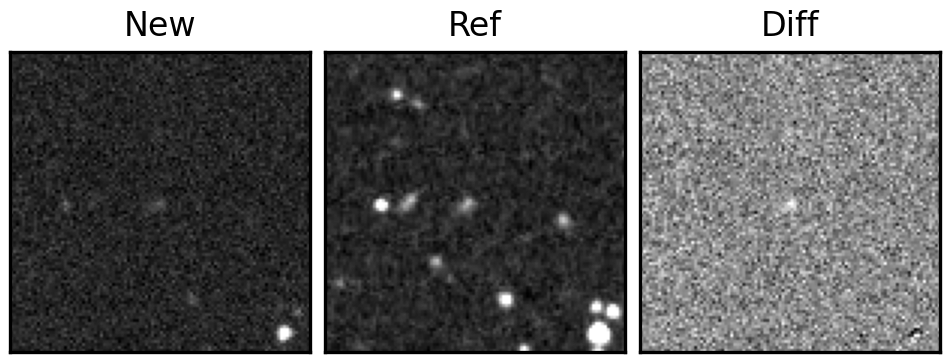
Label: real